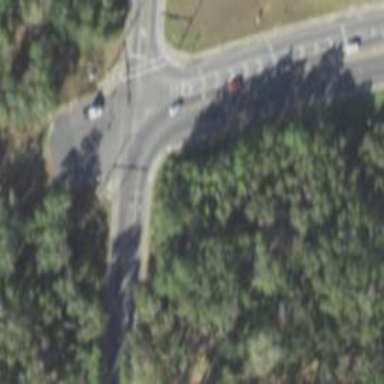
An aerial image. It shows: Footway along the road.